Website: lowes
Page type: receipt
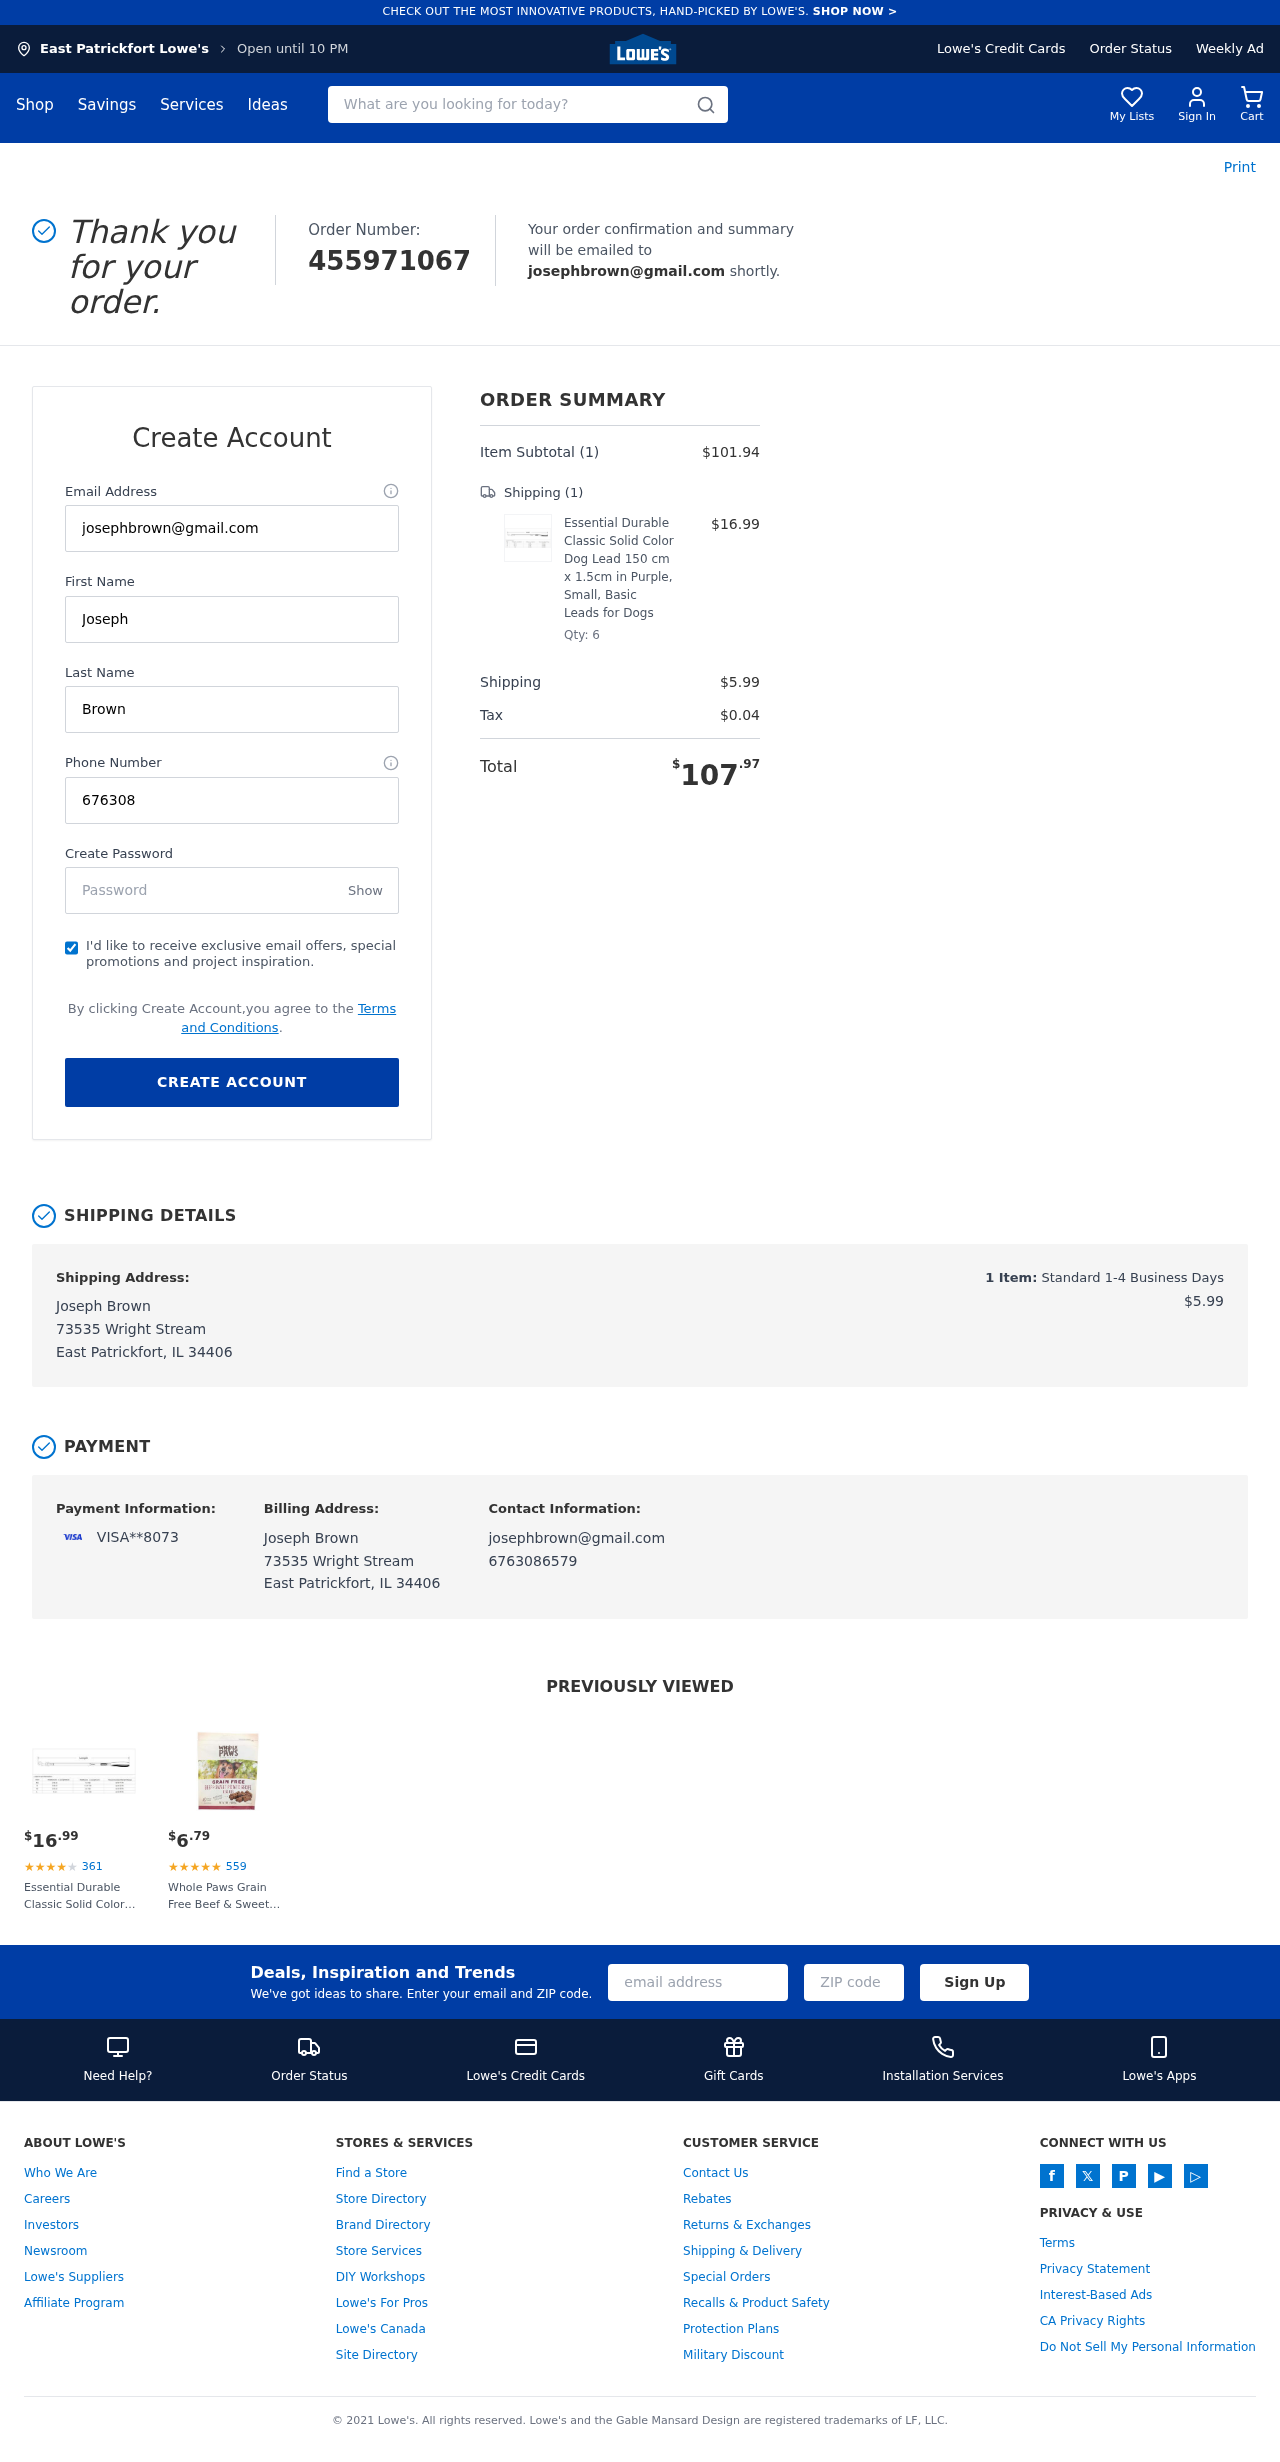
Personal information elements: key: PII_CARD_LAST4
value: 8073
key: PII_CARD_TYPE
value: VISA
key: PII_CITY
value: East Patrickfort
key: PII_EMAIL
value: josephbrown@gmail.com
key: PII_FULLNAME
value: Joseph Brown
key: PII_PHONE
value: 6763086579
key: PII_STREET
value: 73535 Wright Stream
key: PII_FIRSTNAME
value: Joseph
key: PII_LASTNAME
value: Brown
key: PII_CITY_STATE_ZIP
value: East Patrickfort, IL 34406
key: PII_FULLNAME2
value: Joseph Brown
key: PII_FULLNAME3
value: Joseph Brown
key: PII_FIRSTNAME2
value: Joseph
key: PII_FIRSTNAME3
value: Joseph
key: PII_LASTNAME2
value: Brown
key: PII_LASTNAME3
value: Brown
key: PII_FIRSTNAME_DERIVED
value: Joseph
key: PII_LASTNAME_DERIVED
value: Brown
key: PII_FULLNAME_DERIVED
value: Joseph Brown
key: PII_NAME_FULL_DERIVED
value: Joseph Brown
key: PII_POSTCODE
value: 34406
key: PII_STATE_ABBR
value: IL
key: PII_POSTCODE_FULL
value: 34406
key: PII_CITY_STATE
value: East Patrickfort, IL
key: PII_POSTCODE_NUMERIC
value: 34406
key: PII_EMAIL2
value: josephbrown@gmail.com
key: PII_EMAIL3
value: josephbrown@gmail.com
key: PII_PHONE_LINE
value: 6579
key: PII_PHONE_SUFFIX
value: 6579
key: PII_PHONE2
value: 6763086579
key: PII_PHONE3
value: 6763086579
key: PII_PHONE_NUMERIC
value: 6763086579
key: PII_PHONE_LINE_NUMERIC
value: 6579
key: PII_PHONE_SUFFIX_NUMERIC
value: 6579
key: PII_PHONE2_NUMERIC
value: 6763086579
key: PII_PHONE3_NUMERIC
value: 6763086579
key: PII_PHONE_DIGITS
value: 6763086579
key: PII_PHONE_LAST4
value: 6579
Product elements: key: PRODUCT1_NAME
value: Essential Durable Classic Solid Color Dog Lead 150 cm x 1.5cm in Purple, Small, Basic Leads for Dogs
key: PRODUCT1_PRICE
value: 16.99
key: PRODUCT1_QUANTITY
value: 6
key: PRODUCT2_NAME
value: Whole Paws Grain Free Beef & Sweet Potato Recipe Dog Biscuits, 16 oz
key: PRODUCT2_NUM_RATINGS
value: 559
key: PRODUCT2_PRICE
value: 6.79
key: PRODUCT1_PRICE2
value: $16.99
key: PRODUCT1_RATING2
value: ★
★
★
★
★
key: PRODUCT1_NUM_RATINGS2
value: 361
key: PRODUCT1_NAME2
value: Essential Durable Classic Solid Color Dog Lead 150 cm x 1.5cm in Purple, Small, Basic Leads for Dogs
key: PRODUCT2_RATING
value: ★
★
★
★
★
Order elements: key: ORDER_ID
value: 455971067
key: ORDER_NUM_ITEMS
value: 1
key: ORDER_SUBTOTAL
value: $101.94
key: ORDER_NUM_ITEMS2
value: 1
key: ORDER_SHIPPING_COST
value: $5.99
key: ORDER_TAX
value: $0.04
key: ORDER_TOTAL
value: $107.97
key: ORDER_NUM_ITEMS3
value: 1
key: ORDER_SHIPPING_COST2
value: $5.99
Search elements: key: HEADER_SEARCH
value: What are you looking for today?